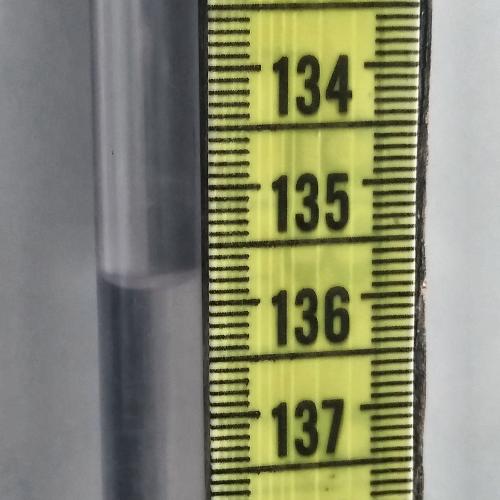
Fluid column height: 135.8 cm